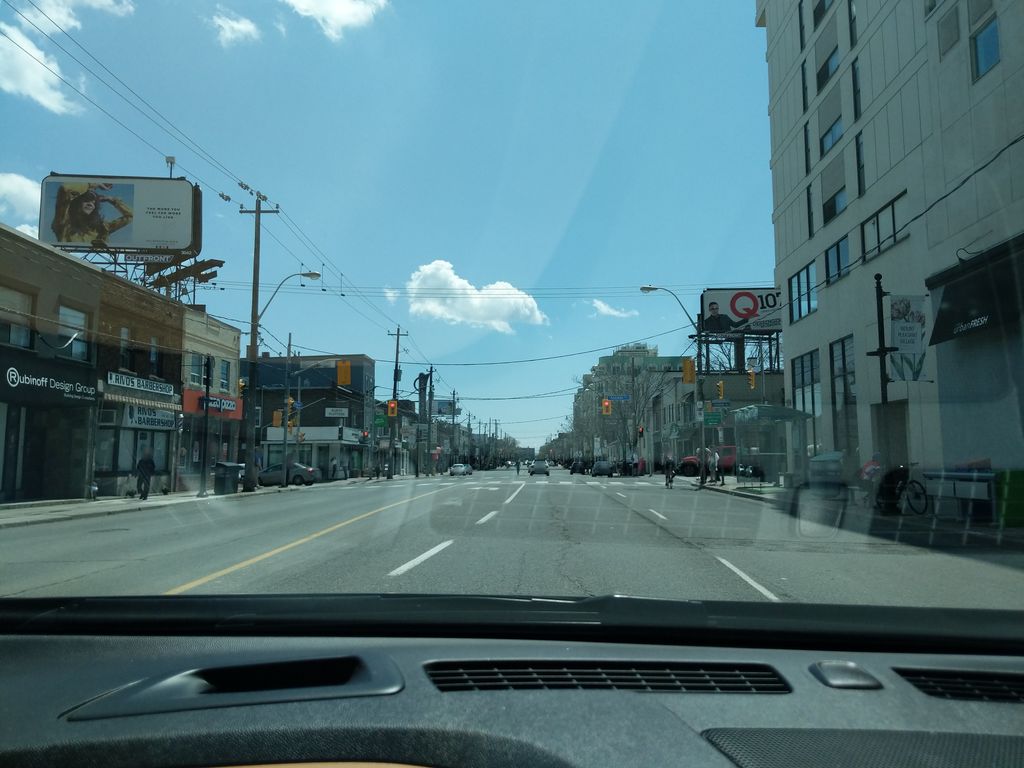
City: toronto